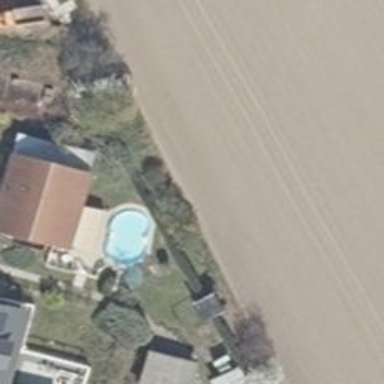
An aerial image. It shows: Outdoor swimming pool in leisure land.